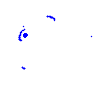
Particle: kaon